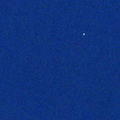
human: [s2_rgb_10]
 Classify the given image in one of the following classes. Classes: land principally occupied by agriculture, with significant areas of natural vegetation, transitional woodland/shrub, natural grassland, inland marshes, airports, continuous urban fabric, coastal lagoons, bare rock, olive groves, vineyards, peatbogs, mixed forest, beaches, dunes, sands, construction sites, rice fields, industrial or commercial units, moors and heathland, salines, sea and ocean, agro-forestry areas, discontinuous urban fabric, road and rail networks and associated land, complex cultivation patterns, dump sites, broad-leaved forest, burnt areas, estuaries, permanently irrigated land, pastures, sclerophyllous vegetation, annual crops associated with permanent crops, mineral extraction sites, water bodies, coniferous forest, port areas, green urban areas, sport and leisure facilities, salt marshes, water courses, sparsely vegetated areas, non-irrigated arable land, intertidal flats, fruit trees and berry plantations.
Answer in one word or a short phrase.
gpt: sea and ocean